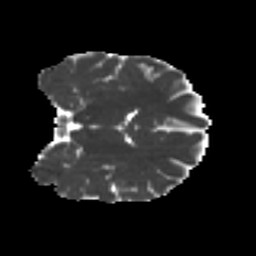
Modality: MD
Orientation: coronal
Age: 32
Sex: male
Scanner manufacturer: ge
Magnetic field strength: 3 T
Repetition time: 7.8 s
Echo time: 0.0606 s